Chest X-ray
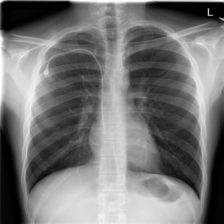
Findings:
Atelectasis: negative
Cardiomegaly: negative
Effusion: negative
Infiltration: negative
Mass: negative
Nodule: negative
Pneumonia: negative
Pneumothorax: negative
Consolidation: negative
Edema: negative
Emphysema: negative
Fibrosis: negative
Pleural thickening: negative
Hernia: negative